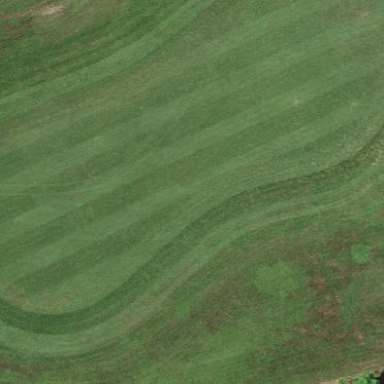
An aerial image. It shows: Grassy area designated as golf fairway.